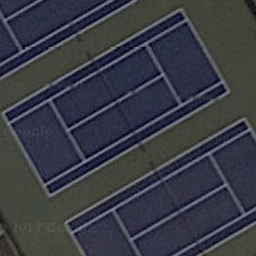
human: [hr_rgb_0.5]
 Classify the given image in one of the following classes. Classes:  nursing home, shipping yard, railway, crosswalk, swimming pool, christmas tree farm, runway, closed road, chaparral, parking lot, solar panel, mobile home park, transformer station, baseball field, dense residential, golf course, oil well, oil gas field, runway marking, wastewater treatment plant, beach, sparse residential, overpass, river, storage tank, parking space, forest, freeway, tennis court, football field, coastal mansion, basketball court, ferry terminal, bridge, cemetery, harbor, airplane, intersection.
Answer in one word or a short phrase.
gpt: tennis court